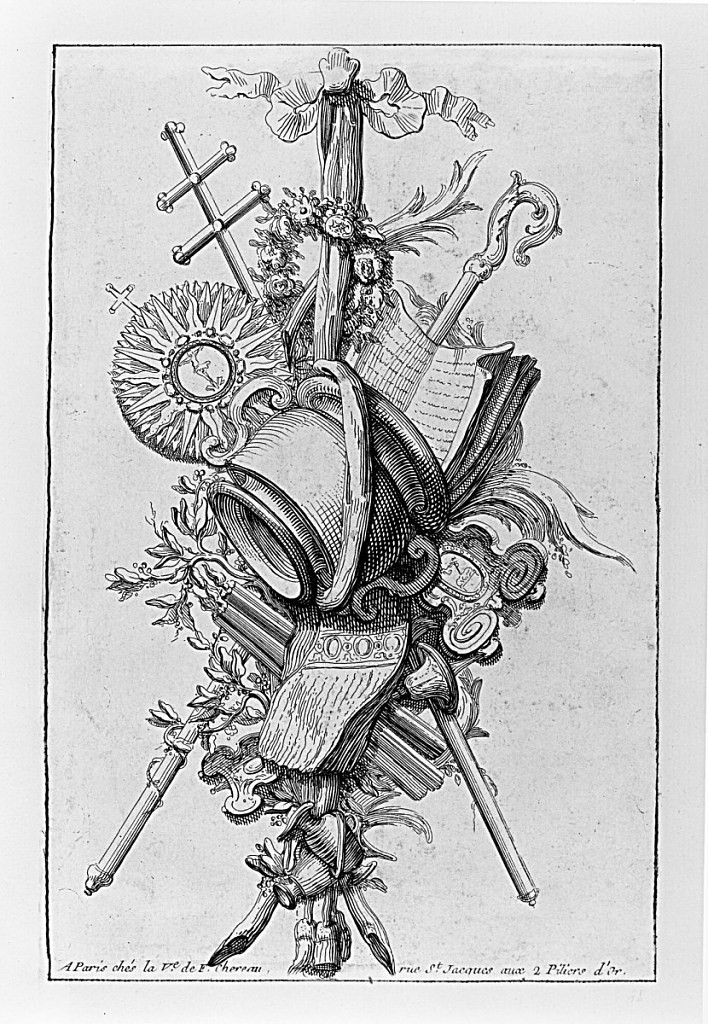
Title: Design for a Trophy
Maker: Mathurin Cherpitel, French, 1736 – 1809
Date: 1755–68
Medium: Etching on laid paper
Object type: Print
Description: Design for a religious trophy hanging from a ribbon. The trophy includes liturgical objects such as a monstrance, cross, staff, pages with lettering, ewers, and candles, with leafy sprigs with berries. The address is lettered below.